Question: I'm trying to build an HTML element library (similar to Twitter Bootstrap) and I'd like to have a live version of the element next to the proper code markup for easy reference.
<URL>
I'm trying to use <URL> to display something like '<button>Button</button>', but I'm having two problems:
1. It seems to be adding random line breaks.
2. It's only numbering the first line and then stopping.

What am I doing wrong here?
'''
<html>
<head>
<title>Common HTML Library</title>
<link type="text/css" rel="stylesheet" href="common.css" />
<link type="text/css" rel="stylesheet" href="prettify/prettify.css" />
<script src="http://code.jquery.com/jquery-1.8.3.min.js"></script>
<script src="script.js"></script>
</head>
<body>
<div class="wrapper">
<!-- Button Section -->
<h1>Buttons</h1>
<p>Buttons should be used whenever something requires a clickable action which will result in a redirect, or dialog dismissal. Buttons appear in various states which are illustrated below.</p>
<div class="live-example">
<div class="element">
<label for="defaultButton">Default Button</label>
<button id="defaultButton">Button</button>
</div>
<div class="element">
<label for="primaryButton">Primary Button</label>
<button id="primaryButton" class="primary">Primary</button>
</div>
<div class="element">
<label for="disabledButton">Disabled Button</label>
<button id="disabledButton" disabled="disabled">Disabled</button>
</div>
</div>
<div class="markup">
<button>Button</button>
<button class="primary">Button</button>
<button disabled="disabled">Button</button>
</div>
</div>
<script type="text/javascript" src="prettify/prettify.js"></script>
<script type="text/javascript">prettyPrint();</script>
</body>
</html>
'''
'''
$(function() {
$('.markup').wrapInner('<pre class="prettyprint linenums" />');
});
$(document).ready(function() {
$('.prettyprint').html(function(i,h){
return h.replace(/[<>"'
]/g, function(m) { return {
'<' : '&lt;',
'>' : '&gt;',
"'" : '&#39;',
'"' : '&quot;',
' ': ' ',
'
': '<br/>' // needed for IE
}[m]});
});
prettyPrint();
});
'''
It seems like something is happening when it replaces all of the <> with the Unicode equivalents...like it's ditching the line breaks and/or adding in new ones.
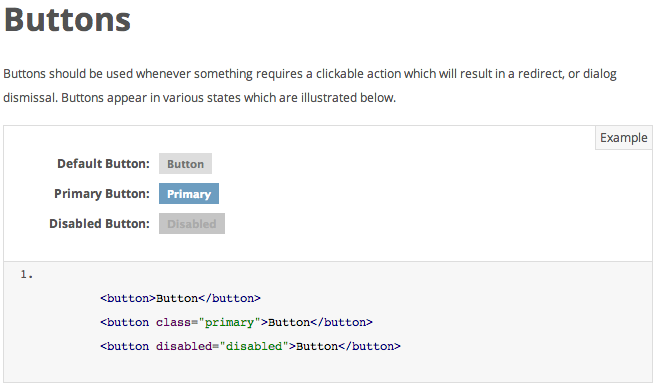
Answer: I figured it out. The issue was occurring when the jQuery was sweeping through and replacing the tag carets with the equivalent Unicodes.
Here is my solution. I decided to add the markup blocks on the fly, so you'll see that I'm adding a div after each live-example block, filling it with the code from the live example , then wrapping that in a '<pre>' tag.
'''
// Add a markup block after each live example container
$('.live-example').after("<div class='markup'></div>");
// Fill the markup block with the code from the live container
$('.live-example').each(function () {
$(this).next($('.markup')).text($(this).html());
});
// Wrap the code in the markup block with a <pre> tag for prettyprinting
$('.markup').wrapInner('<pre class="prettyprint linenums" />');
'''
I'm still getting the odd '<br>' before and after my code, but I can deal with that.